Aerial crown-view tile of a tropical tree (Barro Colorado Island, Panama), acquired 20250414:
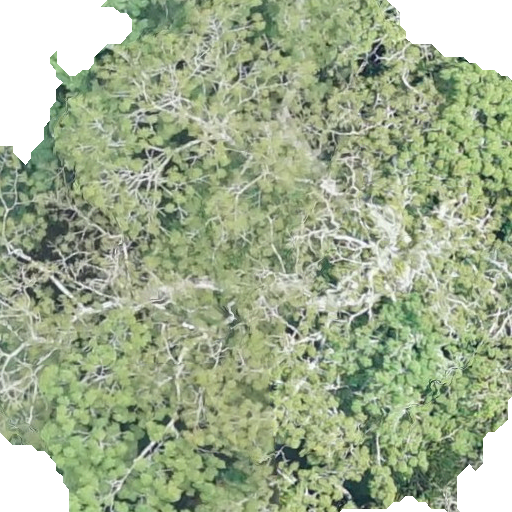
Species: Ceiba pentandra
GBIF accepted scientific name: Ceiba pentandra
Crown area: 429.048 m²